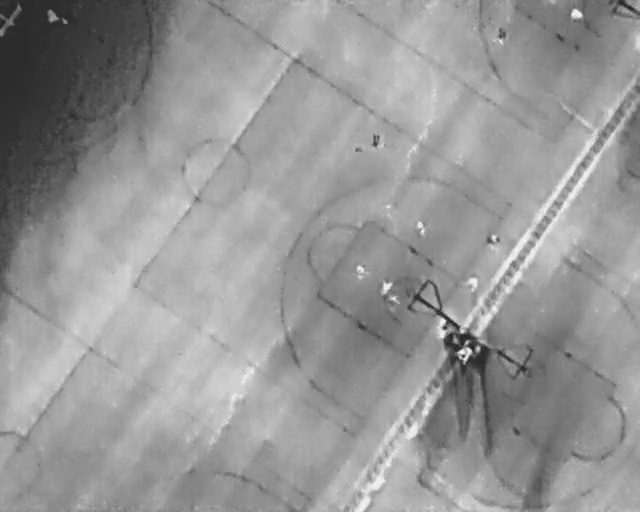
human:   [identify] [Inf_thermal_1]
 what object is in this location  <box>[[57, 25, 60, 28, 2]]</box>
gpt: <ref>1 medium person at the top</ref>